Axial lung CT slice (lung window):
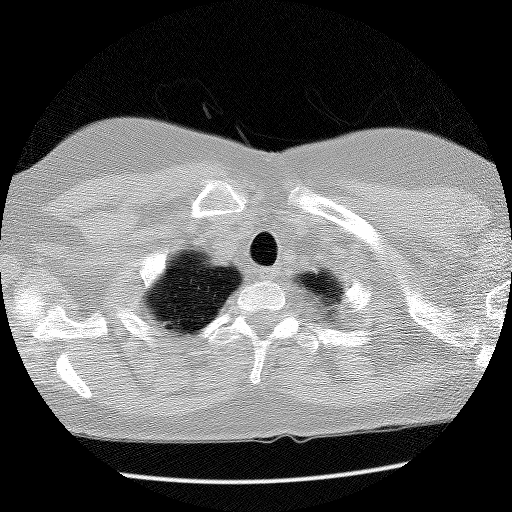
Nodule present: no